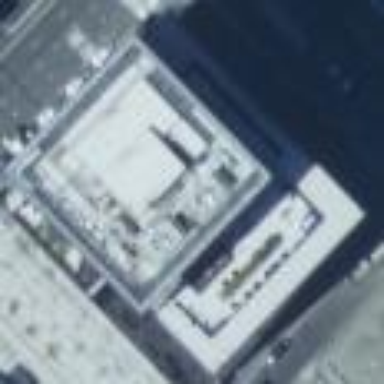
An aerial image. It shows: Office building.